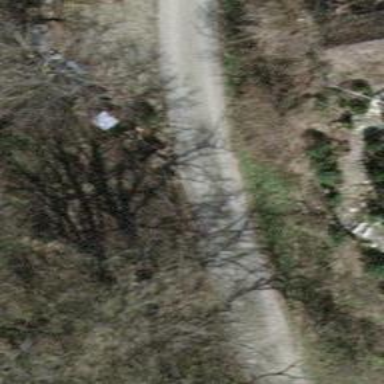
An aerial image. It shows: Unclassified road with asphalt surface.